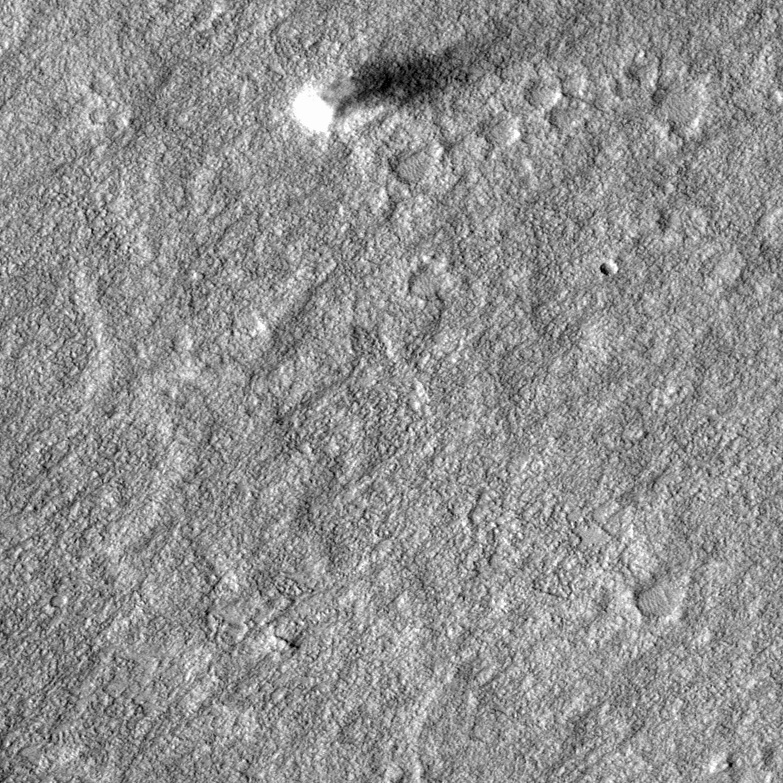
Label: dustdevil